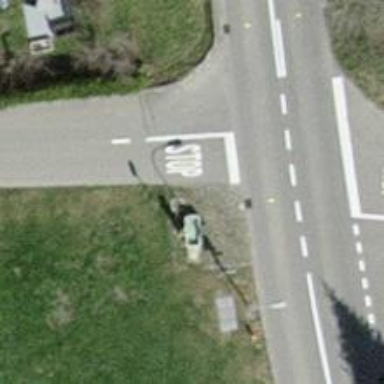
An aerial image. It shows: Bus stop with platform for public transport.